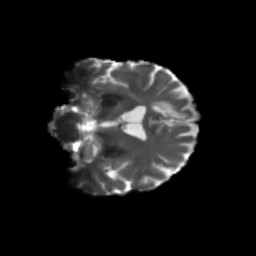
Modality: T2w
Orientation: coronal
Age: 76
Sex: female
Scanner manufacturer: siemens
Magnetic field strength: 3 T
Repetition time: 5.25 s
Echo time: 0.08 s